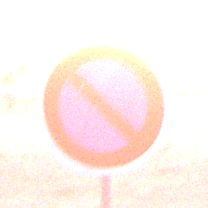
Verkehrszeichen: EingeschraenktesHalteverbot
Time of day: SunriseSunset
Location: Outdoor (Nature)
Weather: Clear
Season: NotSpecified
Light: Natural